Brain MRI, t2w sequence, axial 2D slice.
Patient: age 34, sex M, weight 95 kg, height 1.95 m
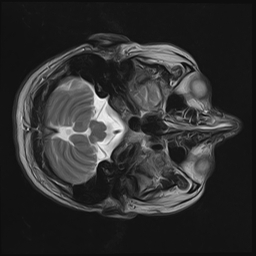